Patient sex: M
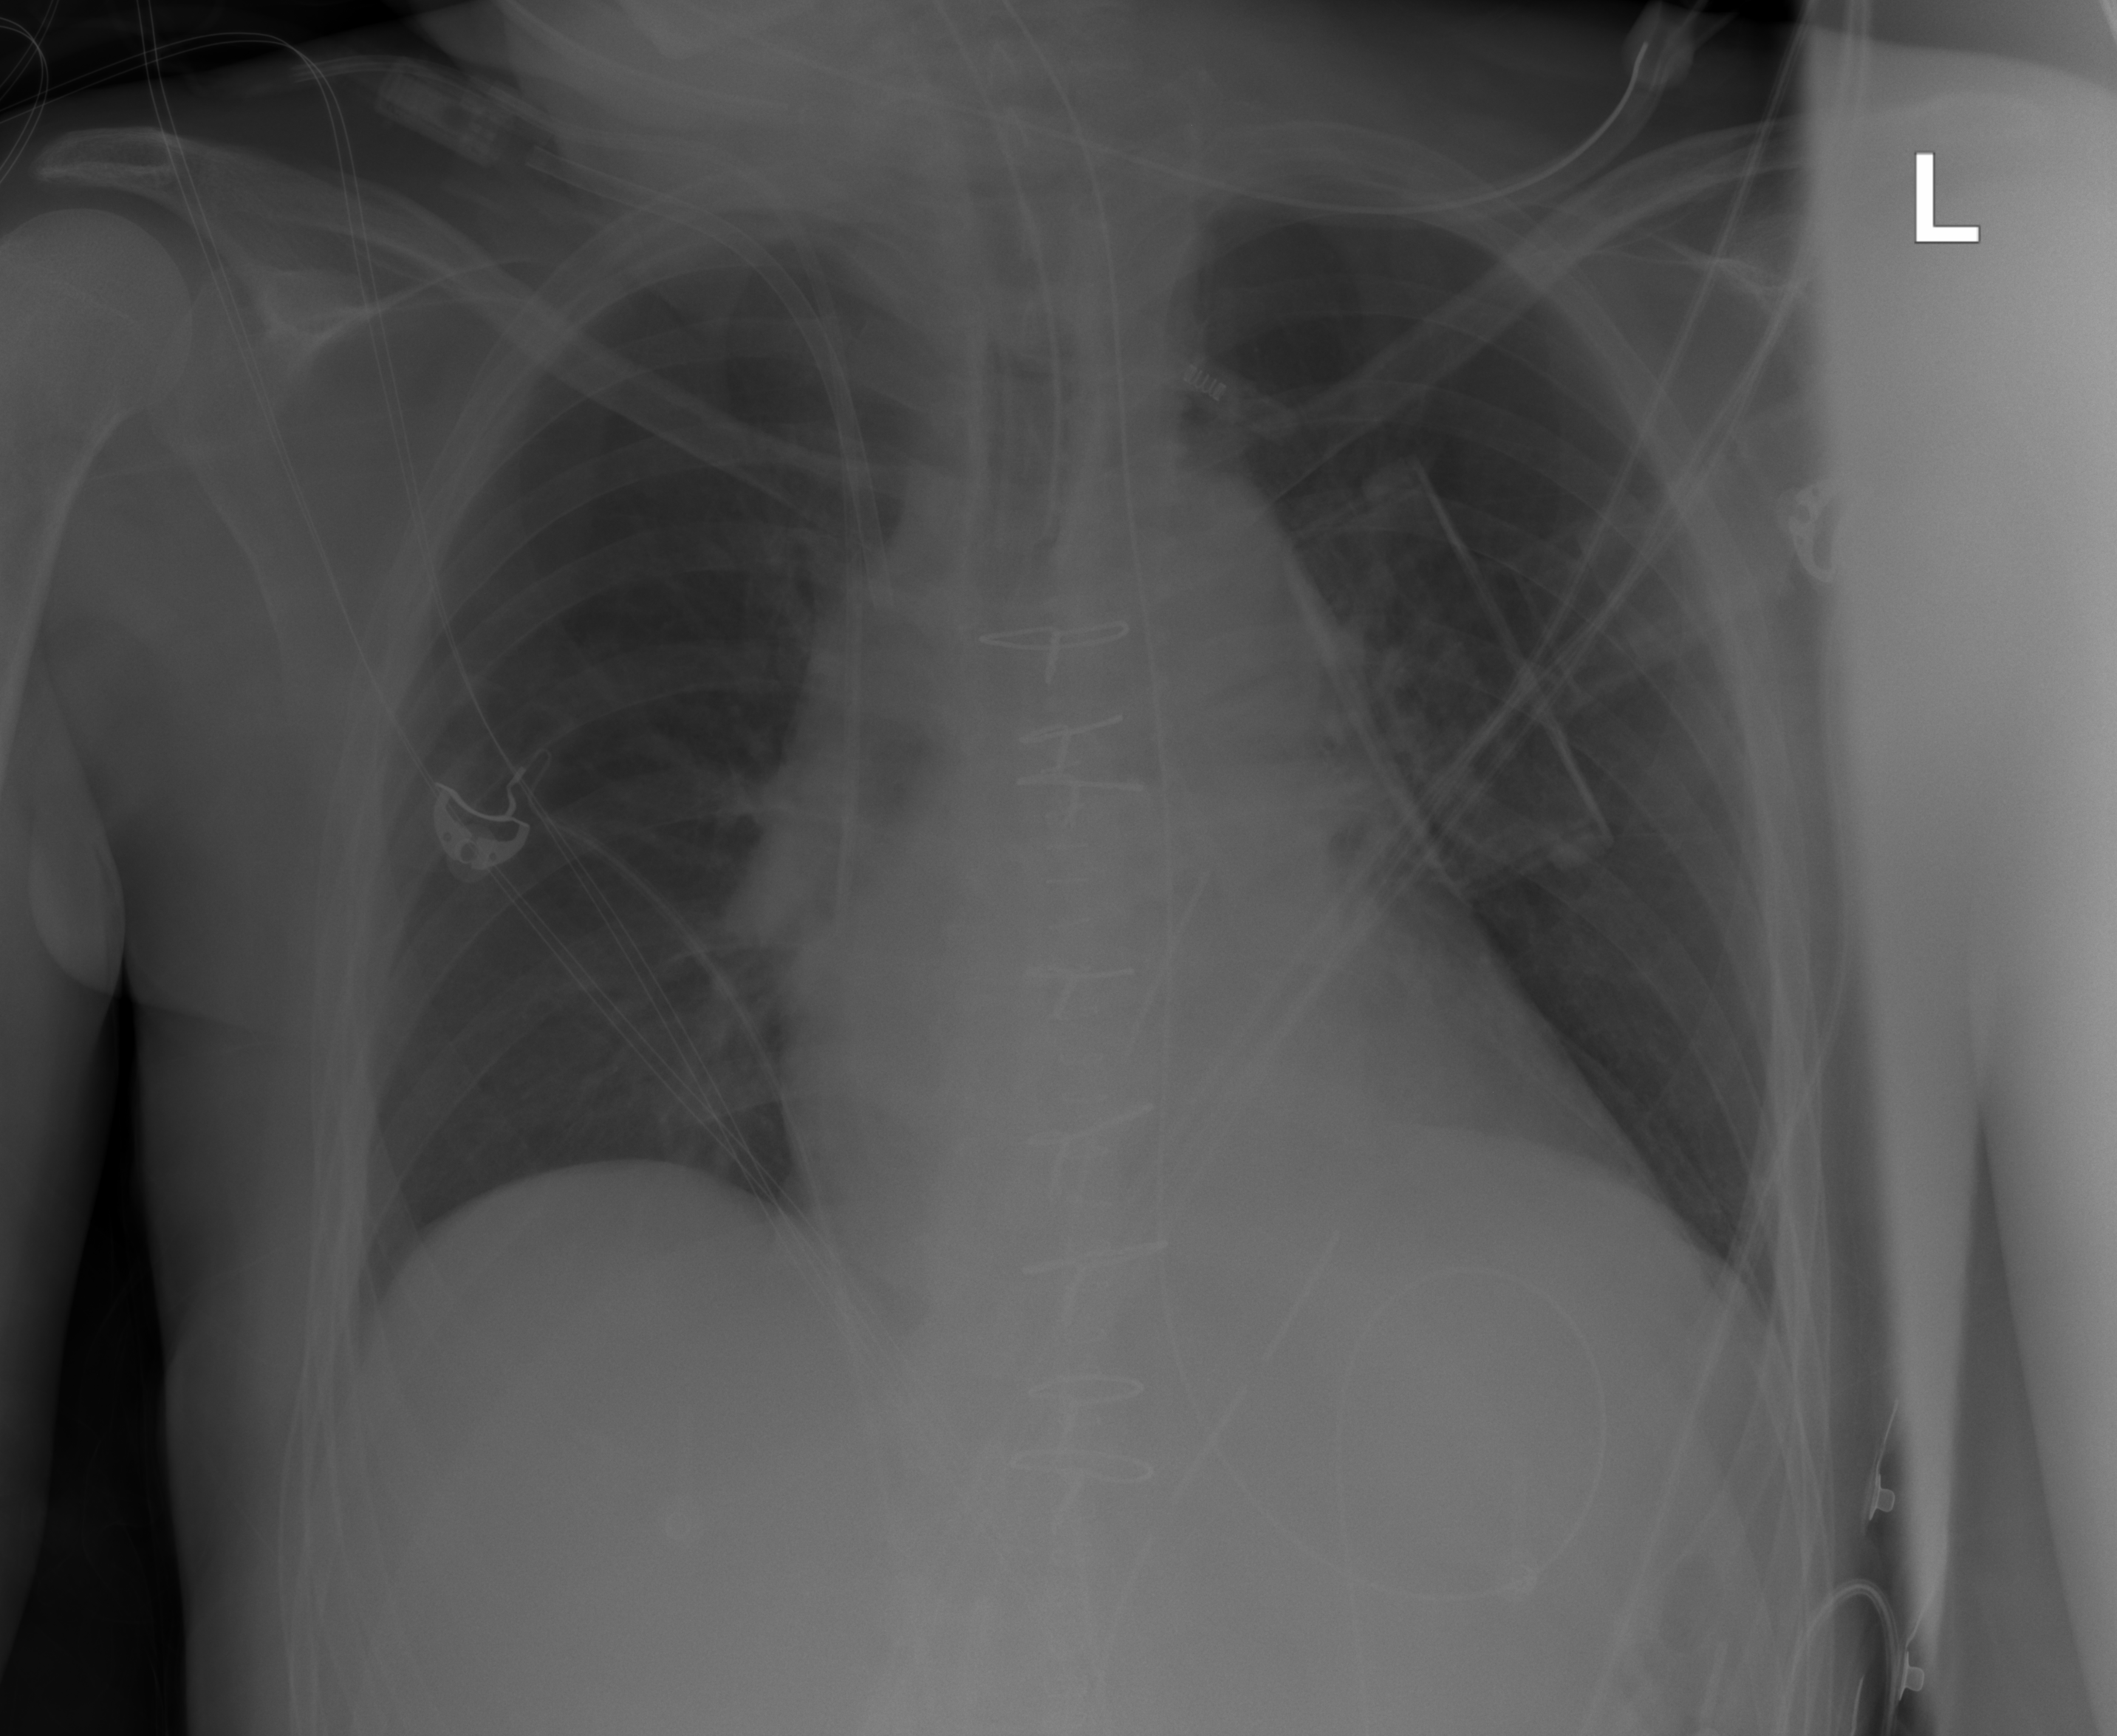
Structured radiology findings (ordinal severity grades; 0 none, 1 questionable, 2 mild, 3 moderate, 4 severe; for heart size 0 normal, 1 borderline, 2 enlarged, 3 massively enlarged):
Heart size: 2
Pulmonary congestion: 1
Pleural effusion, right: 0
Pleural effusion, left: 0
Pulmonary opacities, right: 0
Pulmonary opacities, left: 0
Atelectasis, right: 0
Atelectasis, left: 0